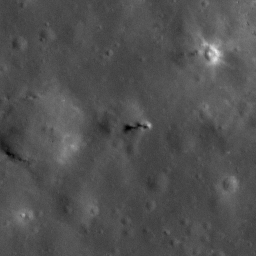
Pit: Copernicus 22
Host crater: Copernicus
Host type: impact_melt
Lunar coordinates: latitude 10.21, longitude 339.887